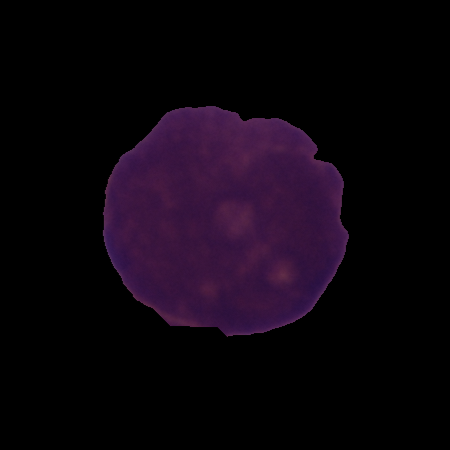
Label: cancer